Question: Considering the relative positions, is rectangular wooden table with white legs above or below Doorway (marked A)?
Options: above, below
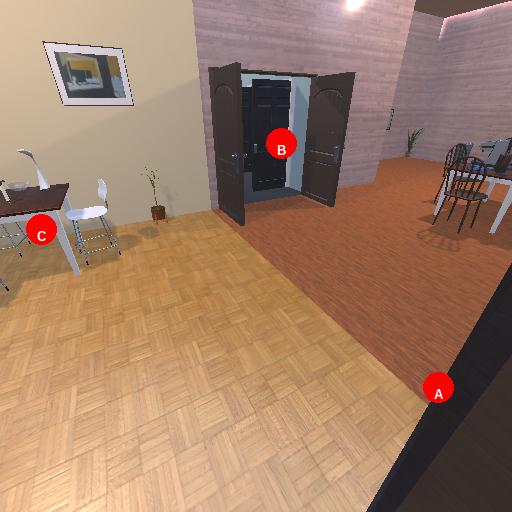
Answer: above